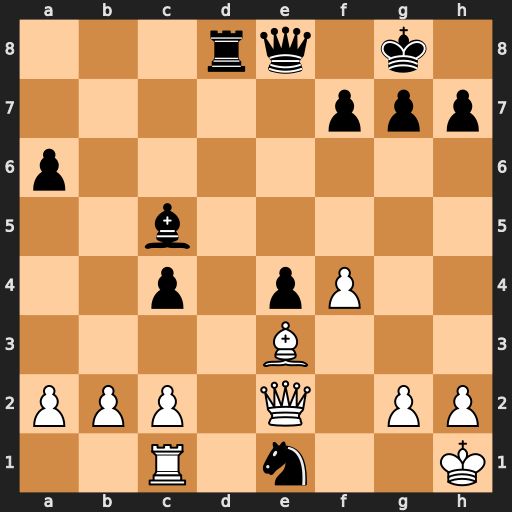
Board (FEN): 3rq1k1/5ppp/p7/2b5/2p1pP2/4B3/PPP1Q1PP/2R1n2K
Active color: w
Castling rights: -
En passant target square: -
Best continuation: Bxc5 Nd3 cxd3